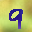
Label: 9